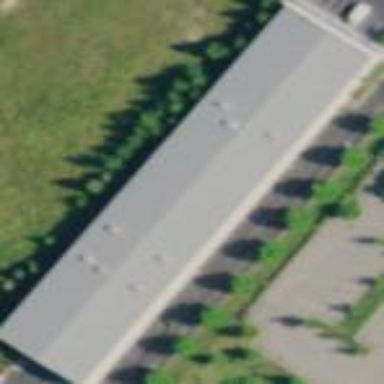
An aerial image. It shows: Building used for storage rental.